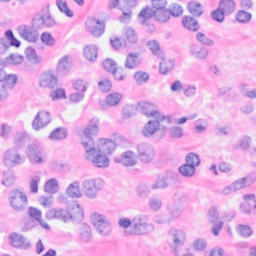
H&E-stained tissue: Breast